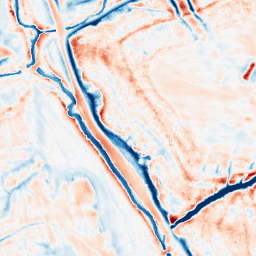
Category: edge_preserving
Decomposition family: bilateral
Decomposition parameters: d: 21
sigma_color: 25
sigma_space: 75
Upsampling method: quartic
Upsampling parameters: scale: 8
Upsampling scale: 8